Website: apple
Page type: billing-address
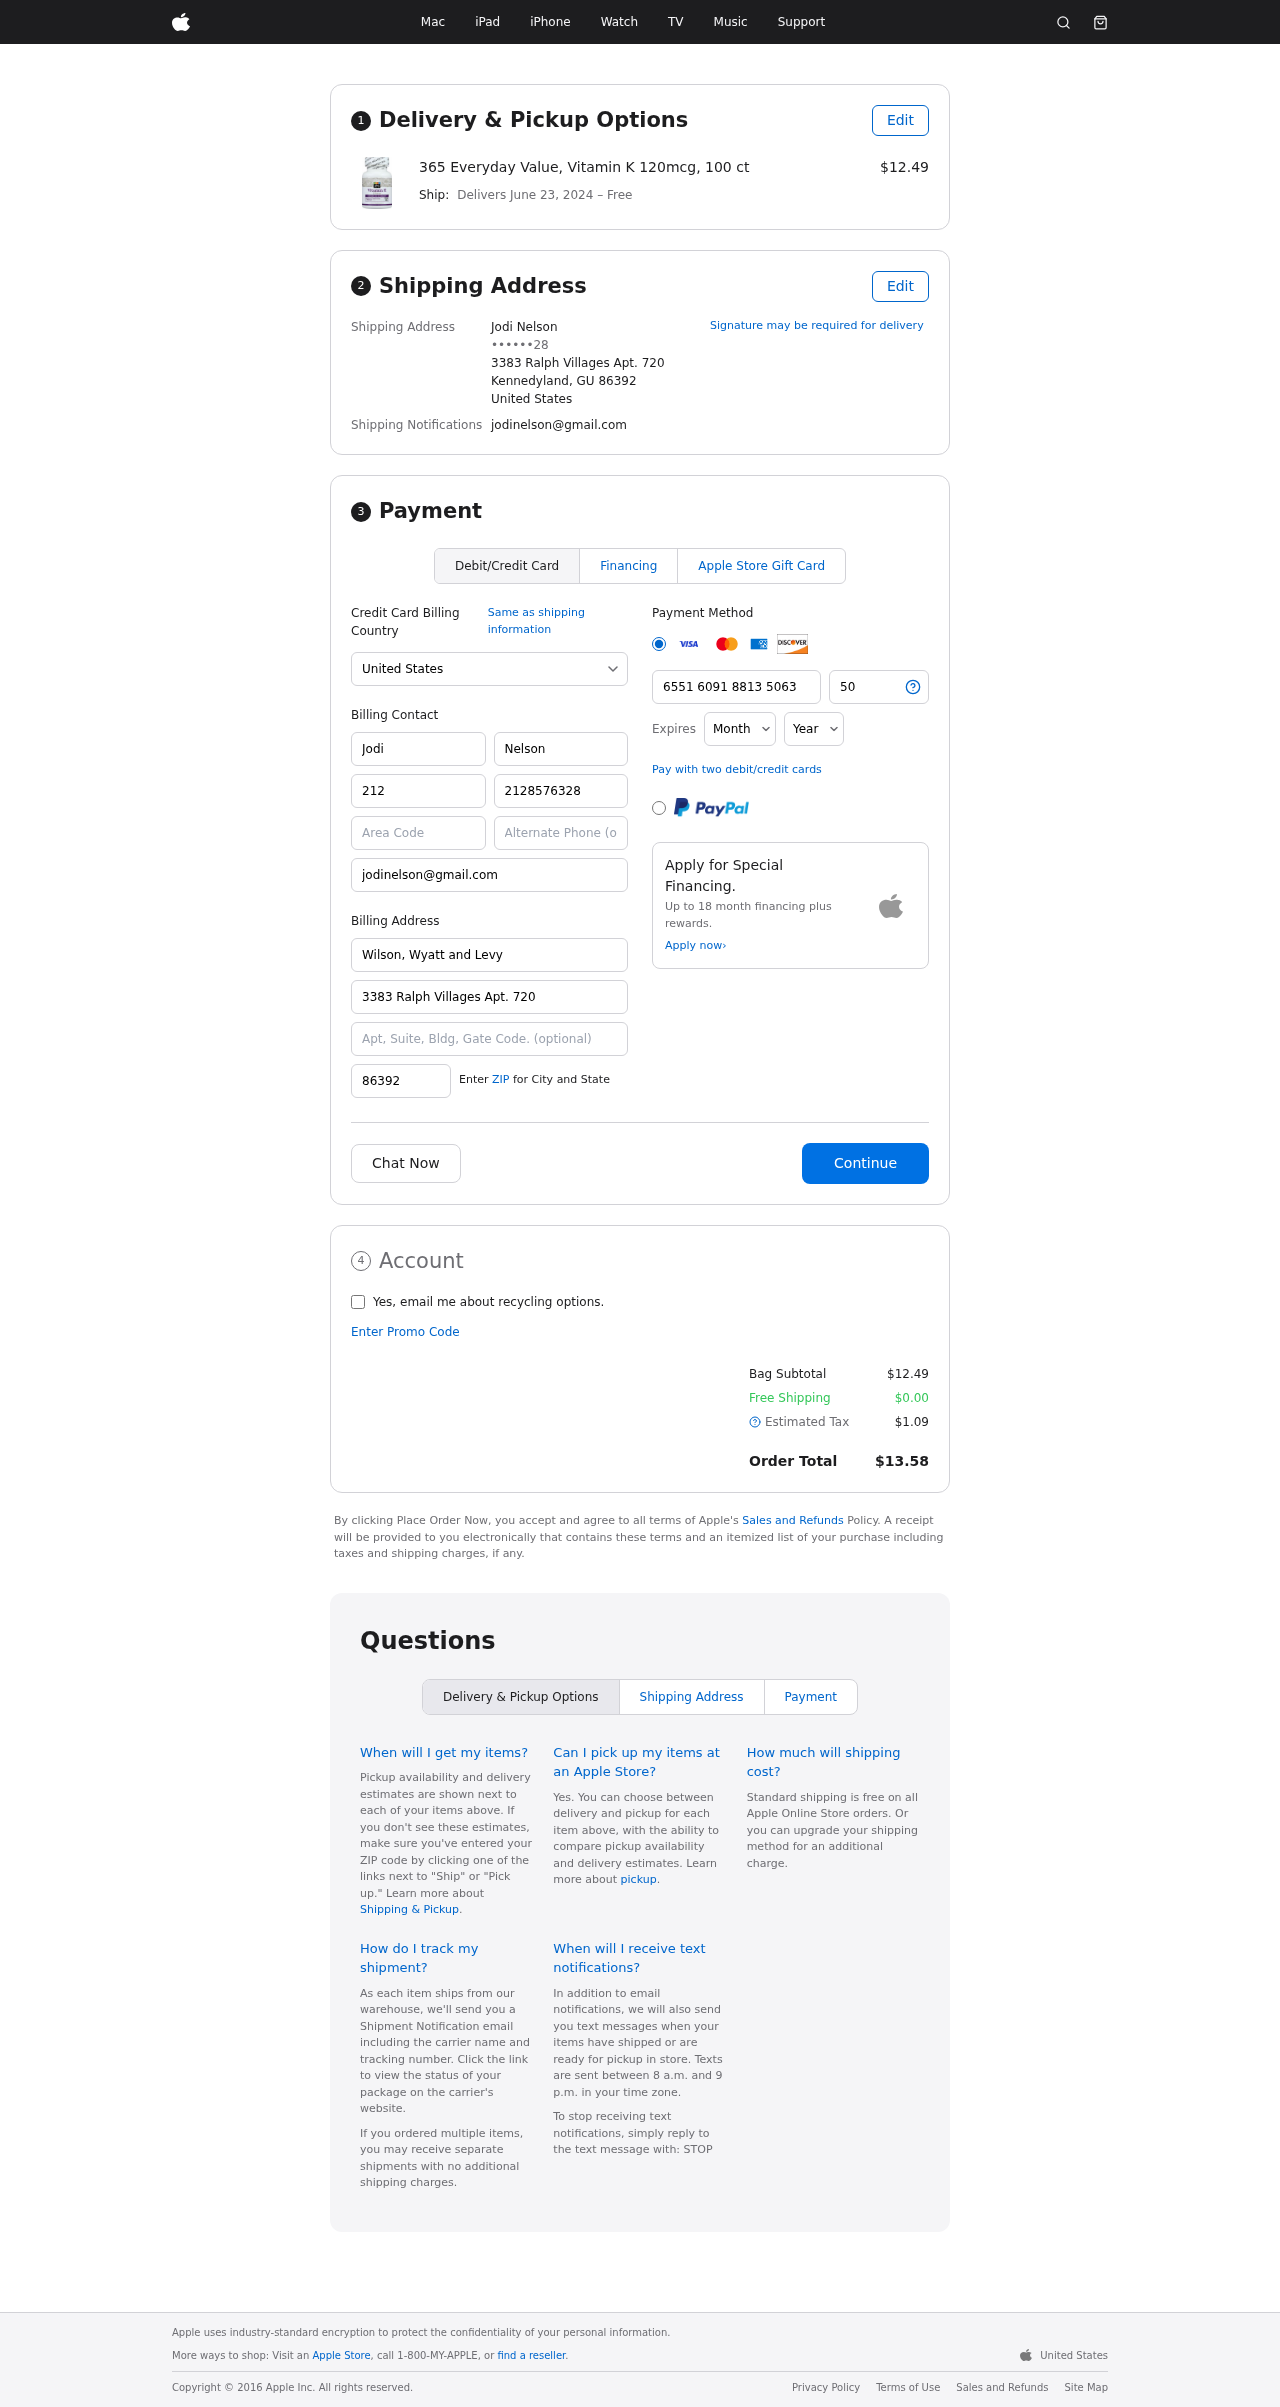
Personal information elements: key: PII_CARD_CVV
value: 507
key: PII_CARD_EXPIRY_MONTH
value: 08
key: PII_CARD_EXPIRY_YEAR
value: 30
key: PII_CARD_NUMBER
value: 6551 6091 8813 5063
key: PII_CITY_STATE_ZIP
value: Kennedyland, GU 86392
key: PII_COUNTRY
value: United States
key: PII_EMAIL
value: jodinelson@gmail.com
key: PII_FULLNAME
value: Jodi Nelson
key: PII_STREET
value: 3383 Ralph Villages Apt. 720
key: PII_PHONE_MASKED
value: ••••••28
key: PII_BILLING_FIRSTNAME
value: Jodi
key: PII_BILLING_LASTNAME
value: Nelson
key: PII_BILLING_PHONE_AREA
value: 212
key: PII_BILLING_PHONE
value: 2128576328
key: PII_BILLING_EMAIL
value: jodinelson@gmail.com
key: PII_BILLING_COMPANY
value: Wilson, Wyatt and Levy
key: PII_BILLING_STREET
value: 3383 Ralph Villages Apt. 720
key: PII_BILLING_POSTCODE
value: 86392
Product elements: key: PRODUCT1_NAME
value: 365 Everyday Value, Vitamin K 120mcg, 100 ct
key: PRODUCT1_PRICE
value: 12.49
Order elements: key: ORDER_DELIVERY_DATE
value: June 23, 2024
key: ORDER_SUBTOTAL
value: $12.49
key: ORDER_SHIPPING_COST
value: $0.00
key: ORDER_TAX
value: $1.09
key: ORDER_TOTAL
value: $13.58